Aerial crown-view tile of a tropical tree (Barro Colorado Island, Panama), acquired 20250818:
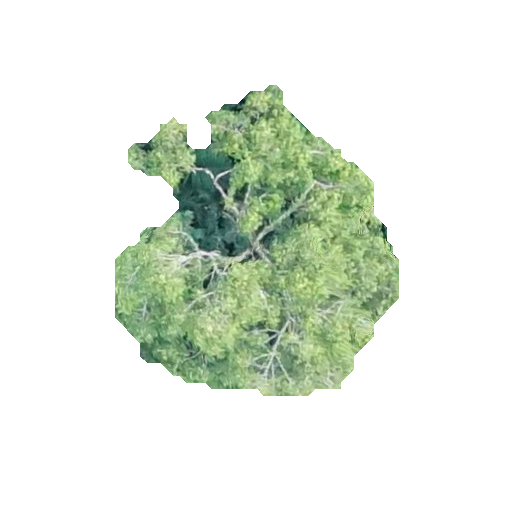
Species: Guatteria lucens
GBIF accepted scientific name: Guatteria lucens
Crown area: 87.504 m²